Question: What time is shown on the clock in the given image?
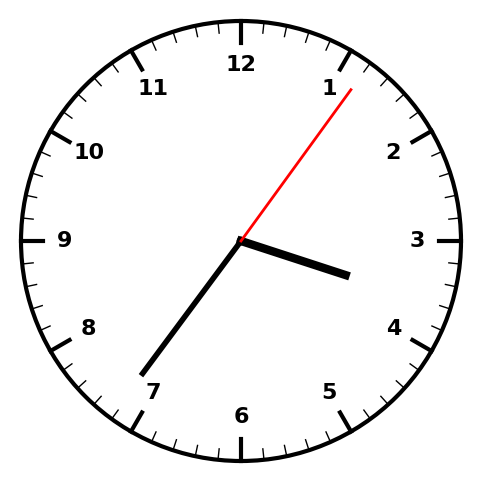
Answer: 03:36:06